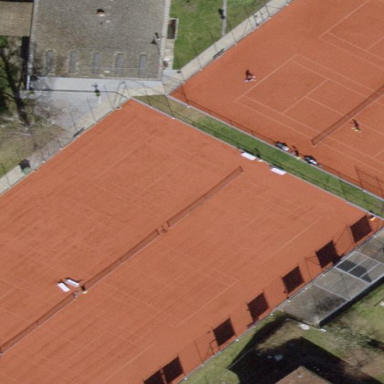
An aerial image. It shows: Tennis court on the leisure land pitch.